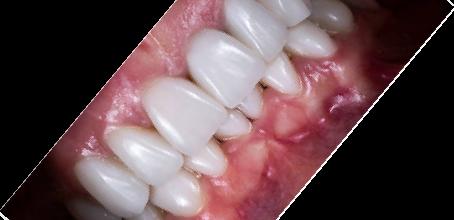
Condition: Gingivitis